Question: I am new to React, please help me to solve this error, this screen shows when I try to run the command npm start after react the react project.

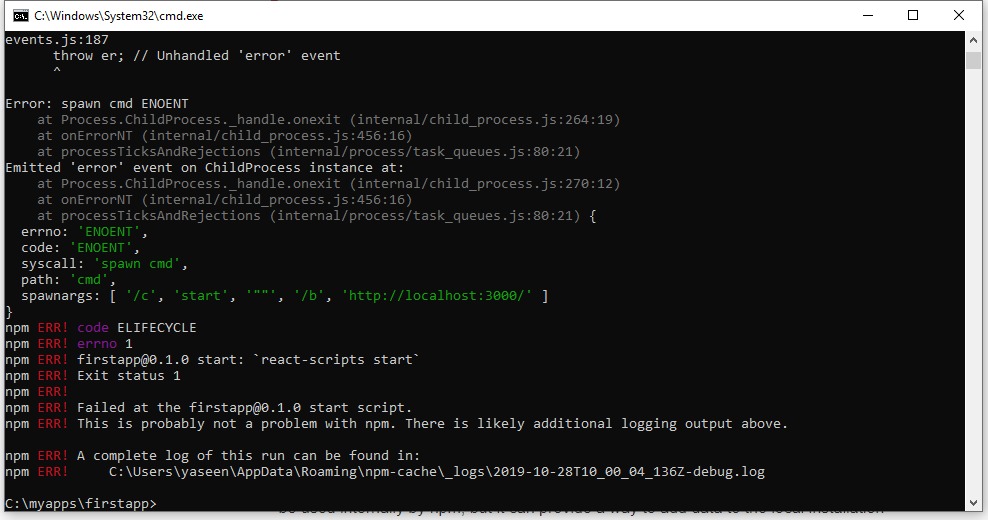
Answer: This issue is not because of Reactjs it's because your system doesn't know the path to your system32.
Please follow the below instruction to fix this
> Goto > Control Panel\System and Security\System\Advance system
setting\Enviroment variable and set system variables path
C:\Windows\System32\ variable and restart your System.
One more options is to downgrade your react-scripts in the packge.json to 2.1.8=> keep this as your last option.
Happy Coding.